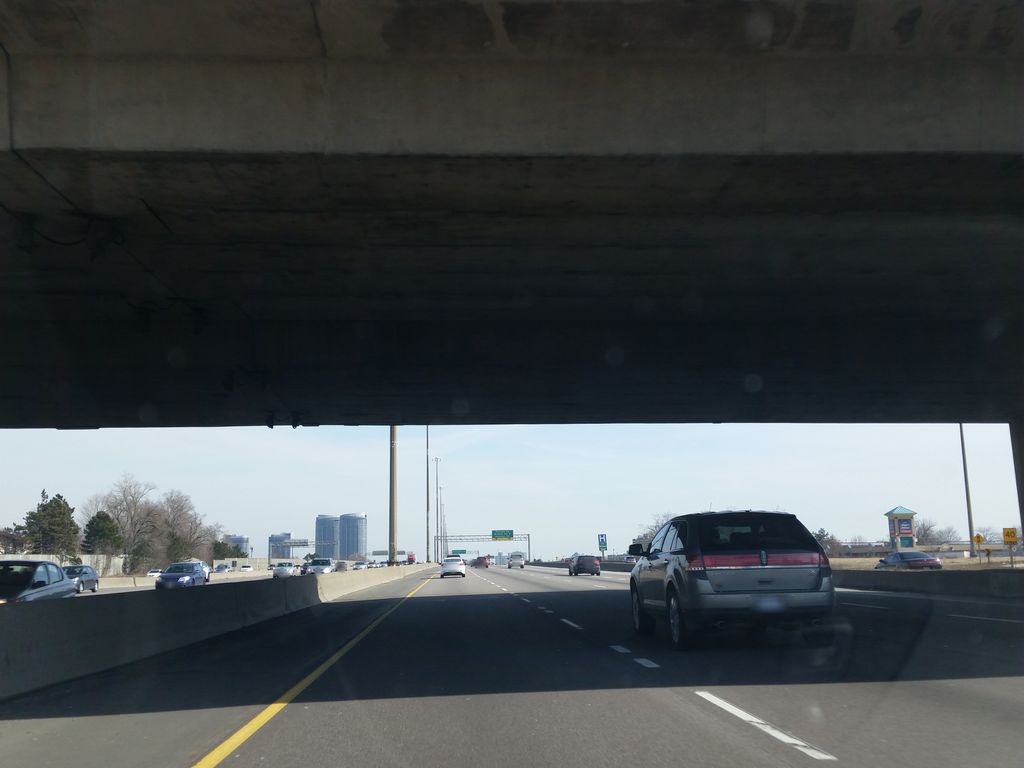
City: toronto